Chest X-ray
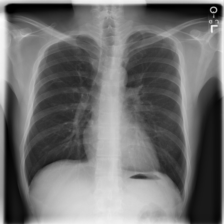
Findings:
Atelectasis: negative
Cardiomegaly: negative
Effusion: negative
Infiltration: negative
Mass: negative
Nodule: negative
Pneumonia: negative
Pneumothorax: negative
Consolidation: negative
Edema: negative
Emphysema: negative
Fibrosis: negative
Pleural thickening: negative
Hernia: negative